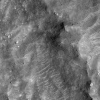
Atmospheric dust classification: not_dusty